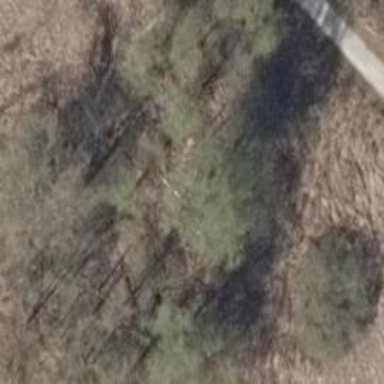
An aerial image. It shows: Deciduous broadleaved forest in wetland area. The wetland is classified as swamp.